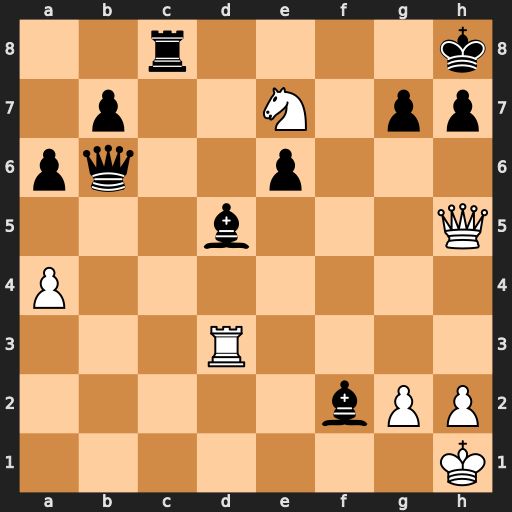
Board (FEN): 2r4k/1p2N1pp/pq2p3/3b3Q/P7/3R4/5bPP/7K
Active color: w
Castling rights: -
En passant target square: -
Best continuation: Qxh7+ Kxh7 Rh3+ Bh4 Rxh4#